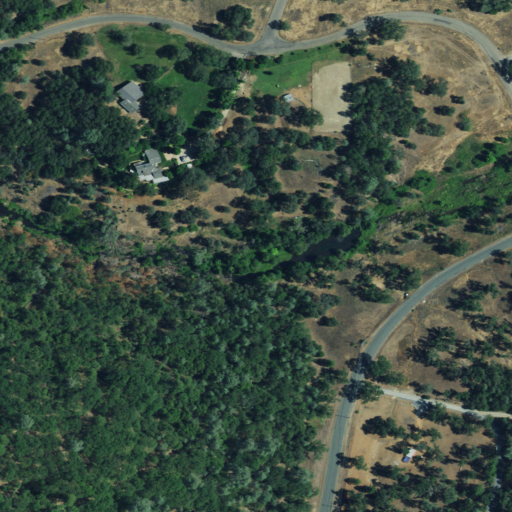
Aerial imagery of valley in California named Long Ravine containing evergreen forest, shrub, open development, mixed forest, grassland, and deciduous forest